Interaction volume radius: 5 \u00c5
Interaction volume height: 30 \u00c5
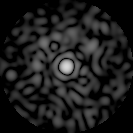
Disorder parameter: 0.8182